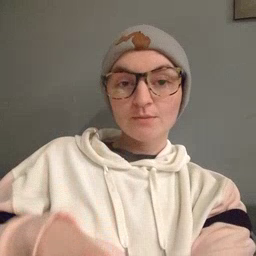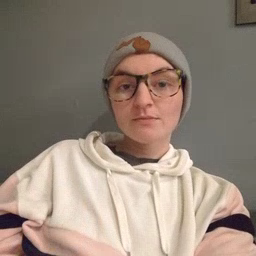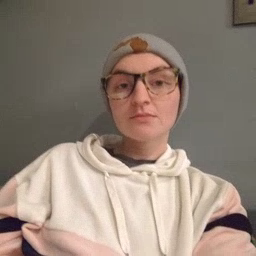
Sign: person